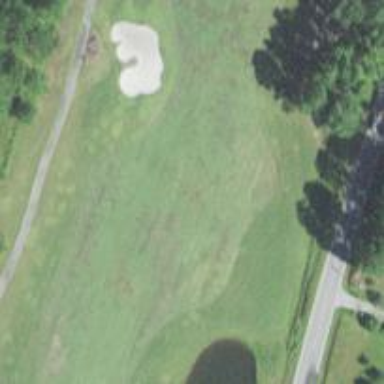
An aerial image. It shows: View of golf hole.